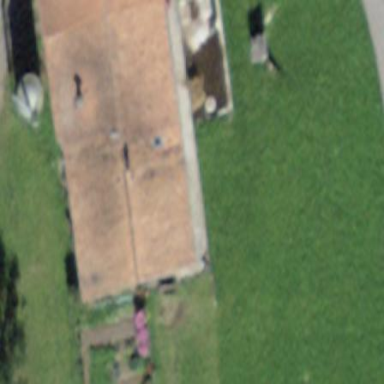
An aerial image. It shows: Farm building.